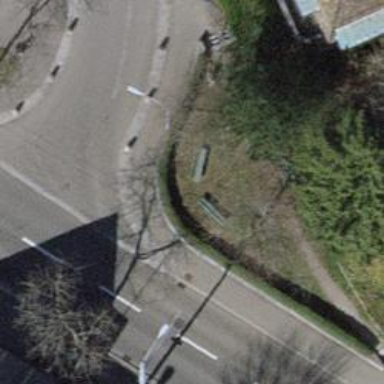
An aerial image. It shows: Hedge barrier.